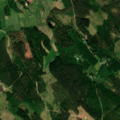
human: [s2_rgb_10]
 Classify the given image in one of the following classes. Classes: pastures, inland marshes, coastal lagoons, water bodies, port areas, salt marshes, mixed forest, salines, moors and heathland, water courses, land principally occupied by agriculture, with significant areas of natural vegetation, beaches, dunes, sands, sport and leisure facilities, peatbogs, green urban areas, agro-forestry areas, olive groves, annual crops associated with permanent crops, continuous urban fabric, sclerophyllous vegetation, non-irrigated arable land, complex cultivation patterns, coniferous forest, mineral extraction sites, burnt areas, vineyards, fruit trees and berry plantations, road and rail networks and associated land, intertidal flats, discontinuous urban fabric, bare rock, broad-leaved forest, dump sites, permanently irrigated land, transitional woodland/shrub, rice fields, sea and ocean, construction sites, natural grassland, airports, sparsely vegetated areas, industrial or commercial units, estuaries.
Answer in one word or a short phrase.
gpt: non-irrigated arable land, coniferous forest, mixed forest, transitional woodland/shrub